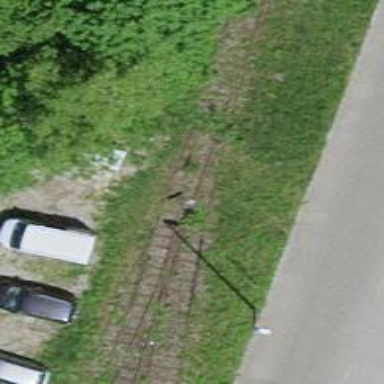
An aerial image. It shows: Railway switch.